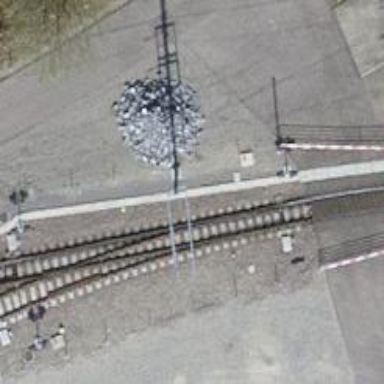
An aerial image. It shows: Railway switch.